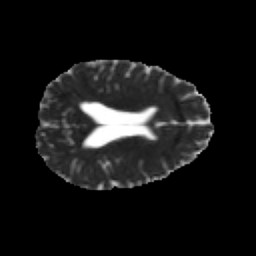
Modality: MD
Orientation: axial
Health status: healthy
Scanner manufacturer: philips
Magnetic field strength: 3 T
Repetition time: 6.964 s
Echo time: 0.092 s